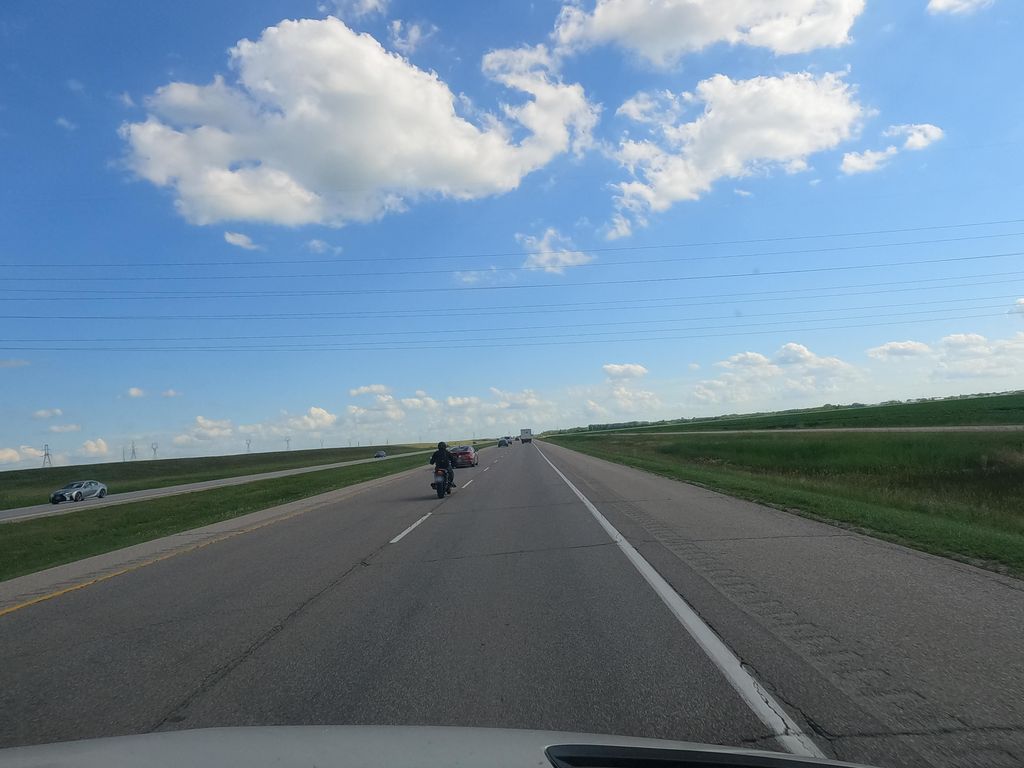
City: winnipeg